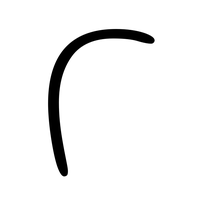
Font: Gluten_Thin